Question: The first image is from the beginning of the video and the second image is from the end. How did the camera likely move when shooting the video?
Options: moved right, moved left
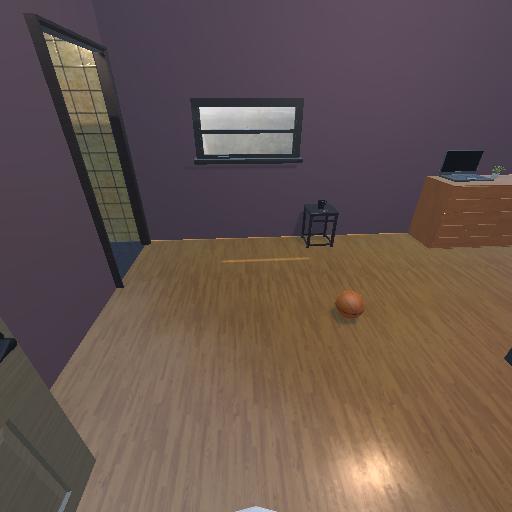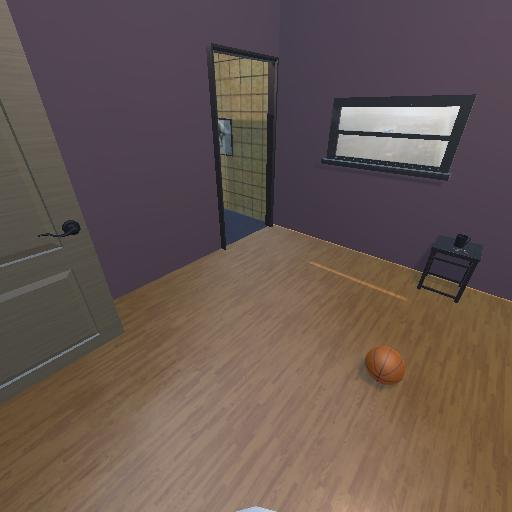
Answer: moved right